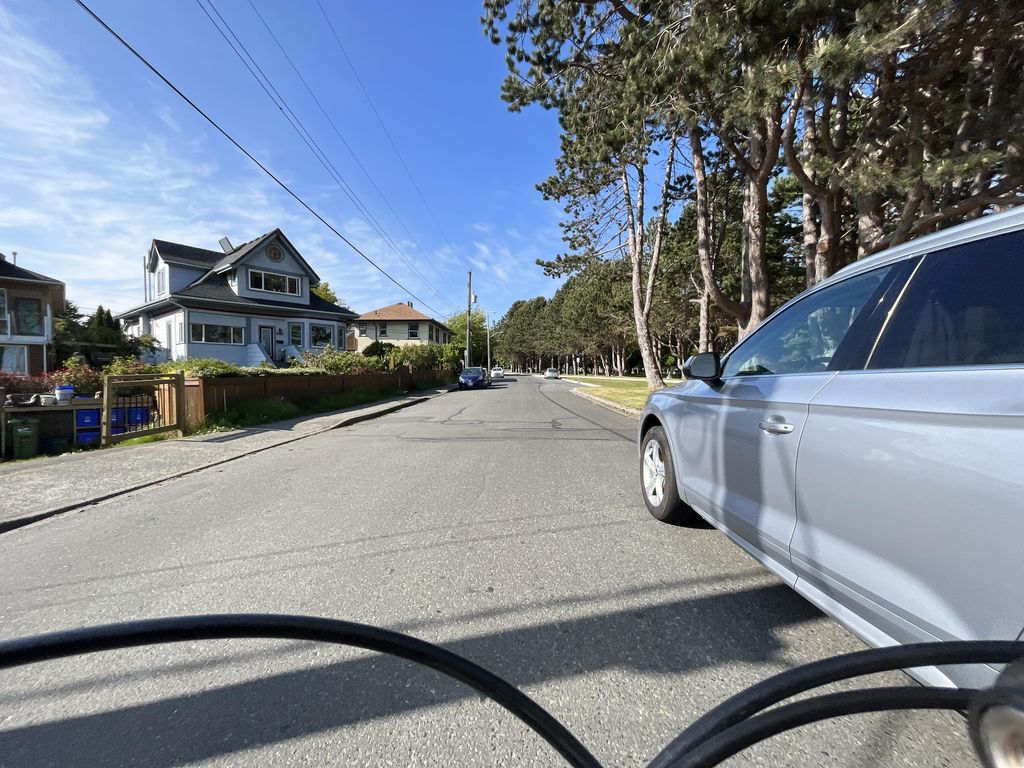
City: victoria